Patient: sex F, age 43
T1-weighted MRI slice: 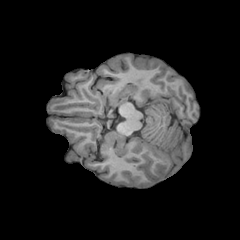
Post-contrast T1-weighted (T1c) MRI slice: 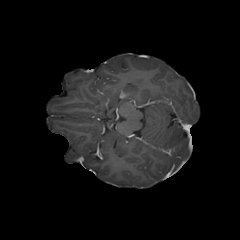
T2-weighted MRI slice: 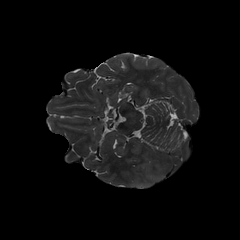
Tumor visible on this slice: yes
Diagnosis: Astrocytoma, IDH-wildtype
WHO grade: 3